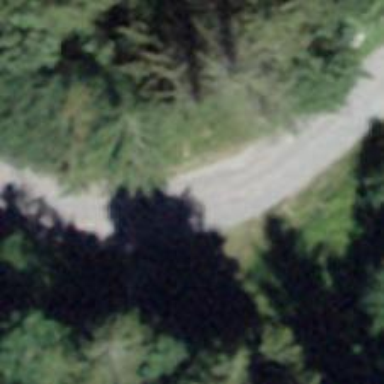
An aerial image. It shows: Downhill track with grade2 surface.